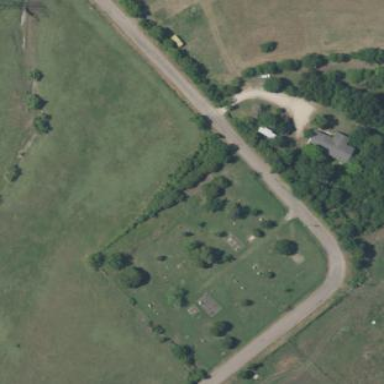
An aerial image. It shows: Cemetery.